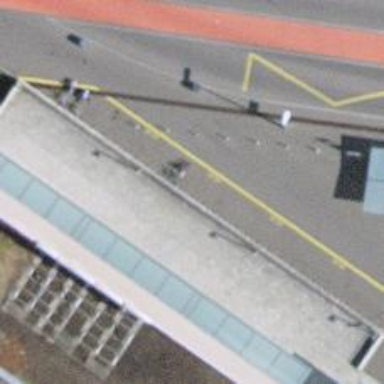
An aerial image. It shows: Bicycle rental facility.